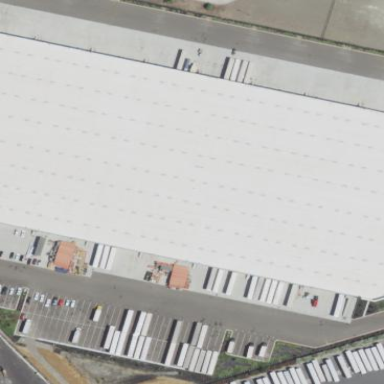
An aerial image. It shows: Warehouse.